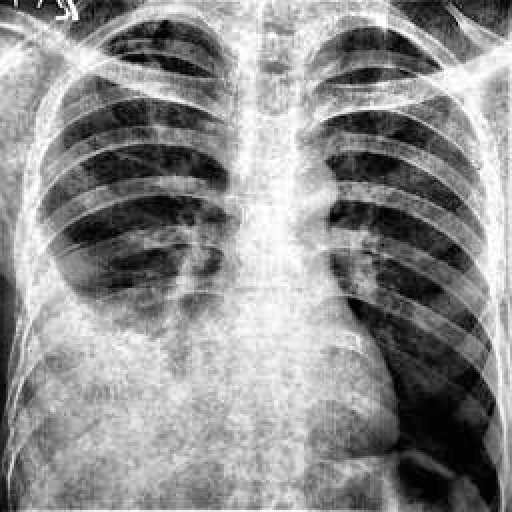
Finding: TUBERCULOSIS